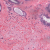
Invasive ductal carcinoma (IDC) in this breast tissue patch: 0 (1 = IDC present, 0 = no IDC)